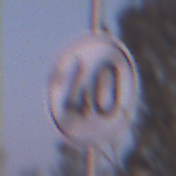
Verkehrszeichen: EndeGeschwindigkeit40
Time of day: SunriseSunset
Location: Outdoor (Nature)
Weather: Clear
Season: NotSpecified
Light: Natural